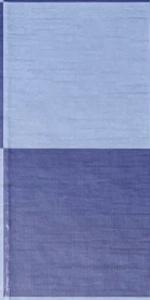
Label: Empty